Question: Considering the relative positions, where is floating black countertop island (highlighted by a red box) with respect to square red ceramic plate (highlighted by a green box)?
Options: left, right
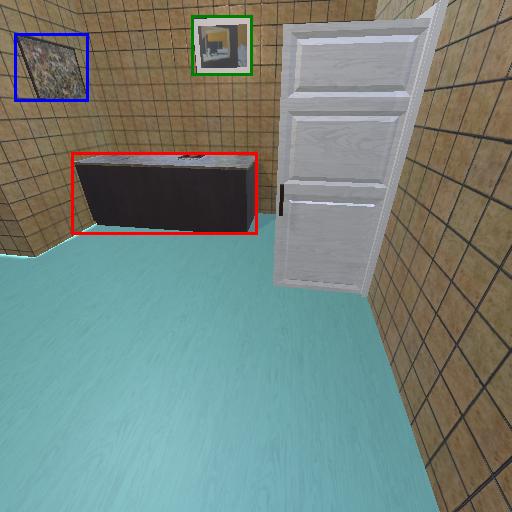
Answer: left